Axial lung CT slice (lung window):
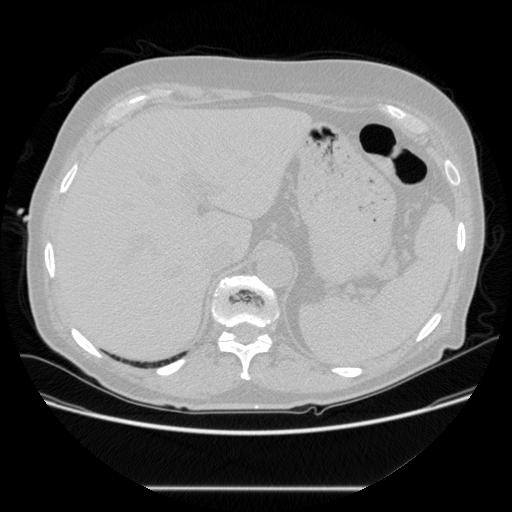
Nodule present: no